Aerial crown-view tile of a tropical tree (Barro Colorado Island, Panama), acquired 20250512:
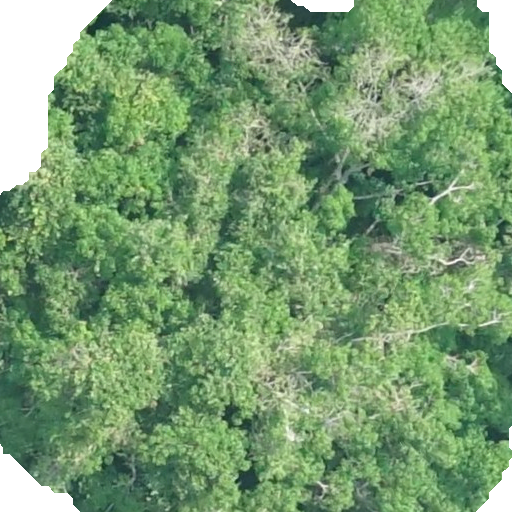
Species: Hura crepitans
GBIF accepted scientific name: Hura crepitans
Crown area: 401.277 m²